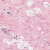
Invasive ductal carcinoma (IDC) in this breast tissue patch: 0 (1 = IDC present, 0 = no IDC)